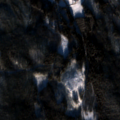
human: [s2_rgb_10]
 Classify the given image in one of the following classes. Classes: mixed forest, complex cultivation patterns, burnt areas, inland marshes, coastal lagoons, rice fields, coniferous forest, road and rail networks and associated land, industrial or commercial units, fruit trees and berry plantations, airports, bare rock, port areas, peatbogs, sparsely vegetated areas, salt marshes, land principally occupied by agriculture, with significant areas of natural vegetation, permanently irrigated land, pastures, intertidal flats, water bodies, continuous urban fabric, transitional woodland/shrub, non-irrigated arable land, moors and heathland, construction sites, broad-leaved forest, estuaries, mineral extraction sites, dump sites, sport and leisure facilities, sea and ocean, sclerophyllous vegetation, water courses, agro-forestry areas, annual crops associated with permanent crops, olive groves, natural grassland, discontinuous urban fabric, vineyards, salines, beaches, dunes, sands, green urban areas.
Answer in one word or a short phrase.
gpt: land principally occupied by agriculture, with significant areas of natural vegetation, coniferous forest, mixed forest